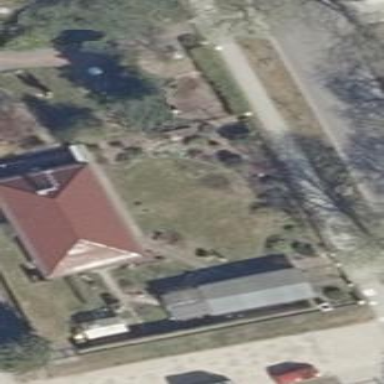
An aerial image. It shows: Residential building with hipped roof.